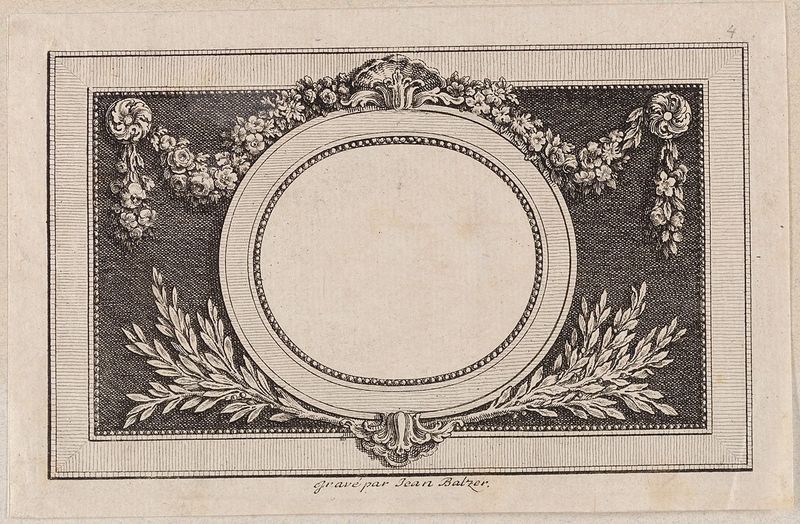
Titel: Rahmen mit runder Schrifttafel
Künstler: Johann Heinrich Balzer
Standort: Hamburg
Institution: Museum für Kunst und Gewerbe Hamburg
Schlagwörter: decke, rokoko, papier, grafik, graphik, verzierung, fotografie, photographie, medaillon, druckgraphik, druckgrafik, stich, lorbeer, lorbeerkranz, girlanden, dekce, deckengemälde, kupferstich, rocaille, style, rahmenwerk, reproduktionen, lorbeerzweig, blumengewinde, druckerzeugnisse, krönung, ornamentstich, vorlageblätter, jean balzer